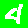
Digit: 4